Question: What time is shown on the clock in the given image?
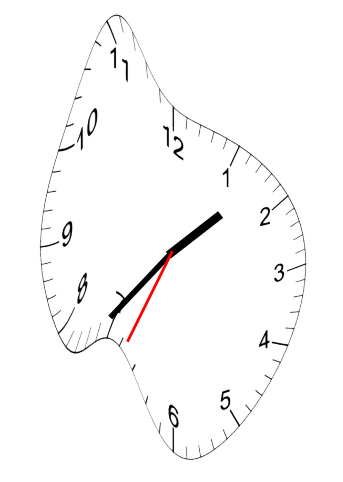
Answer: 01:36:34